Question: can i show table view in this way

specification
000001,s able to hide all.
000003 is able to hide from 3 to 14..
000011 able to hide only 12,13 and 14..
Thanks,
Shyam
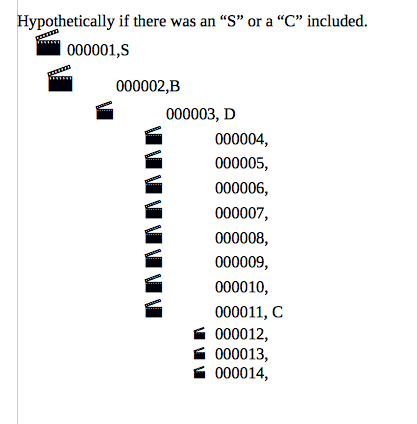
Answer: Have a look at the 'indentationlevelforrowatindexpath' method of 'UITableViewDelegate', as mentioned <URL> -- it gives you the option of indenting different table cells with different amounts.
you need to ask yourself if the UI you propose is appropriate. Apple in their Human Interface Guidelines say that you should avoid presenting a tree-like control with too many levels in it, because it doesn't present well on a limited display space. In this case there's often a better mobile UI design available, e.g. break things up into different levels in a UINavigationController structure.
On the iPad obviously you have more screen real estate to play with, but it's still a point worth taking seriously.